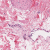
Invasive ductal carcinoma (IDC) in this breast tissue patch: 0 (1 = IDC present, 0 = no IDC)